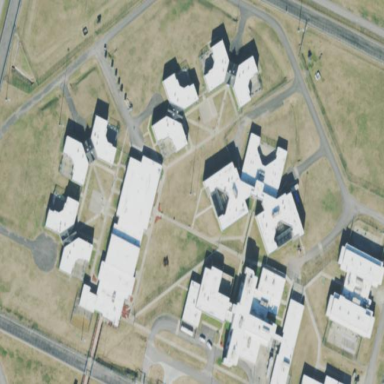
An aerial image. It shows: Prison enclosed by fence.